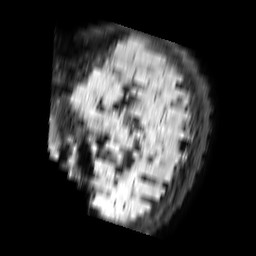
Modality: FLAIR
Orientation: sagittal
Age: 46
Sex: female
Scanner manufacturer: philips
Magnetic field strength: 1.5 T
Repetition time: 6 s
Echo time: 0.09934 s